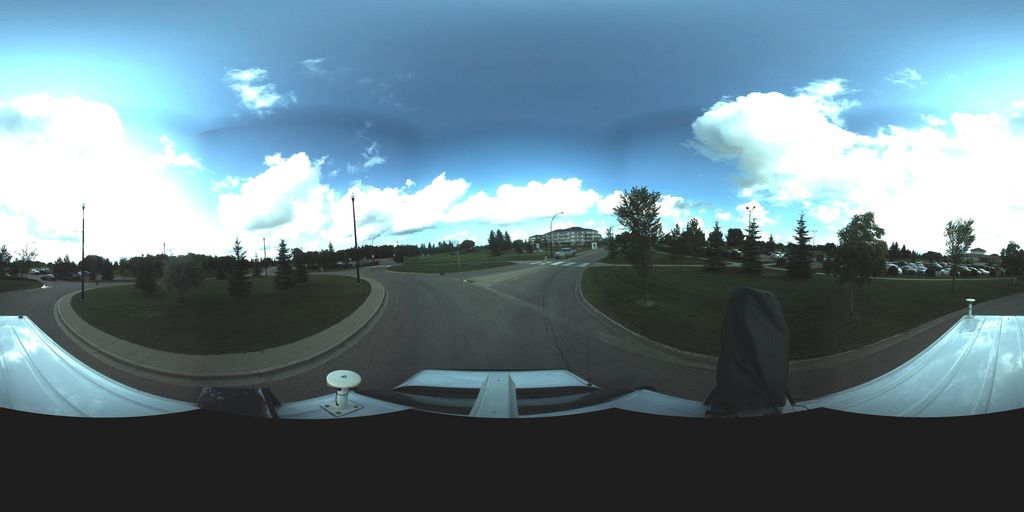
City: saskatoon